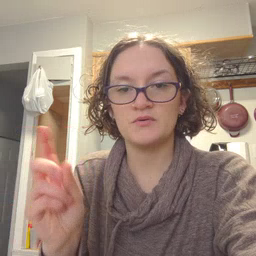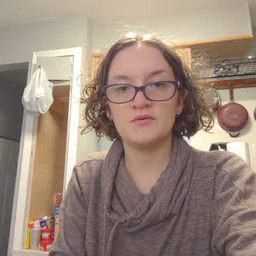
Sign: where